Question: I need to create an input text box with a bottom border and the on left and right.
Is there an easy way to design this in ?
Image is show below:

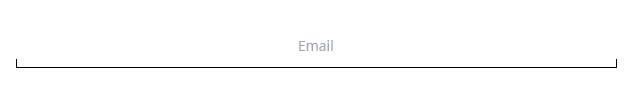
Answer: Maybe this could be an elegant solution.
If you use background then you can specify really nicely where what goes and it improves readability a bit.
'''
input[type="text"] {
padding: 10px;
background: linear-gradient(#000, #000), linear-gradient(#000, #000), linear-gradient(#000, #000);
background-size: 1px 20%, 100% 1px, 1px 20%;
background-position: bottom left, bottom center, bottom right;
background-repeat: no-repeat;
border: none;
color: #999;
}
'''
'''
<input type="text" />
'''